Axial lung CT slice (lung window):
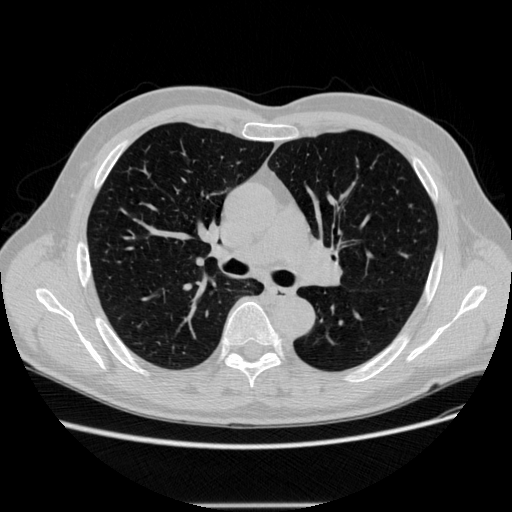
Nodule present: no